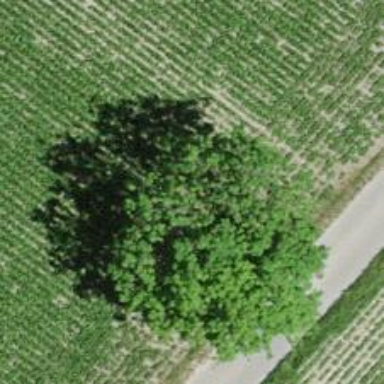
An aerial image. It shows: Deciduous broadleaved tree.